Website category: movie
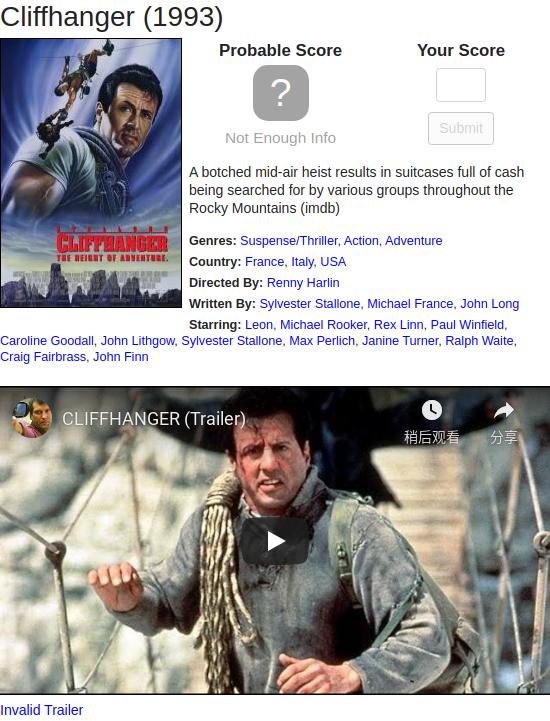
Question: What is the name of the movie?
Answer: Cliffhanger

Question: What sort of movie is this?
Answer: Suspense/Thriller

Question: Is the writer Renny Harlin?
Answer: no

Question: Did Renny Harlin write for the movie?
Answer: no

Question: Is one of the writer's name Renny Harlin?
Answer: no

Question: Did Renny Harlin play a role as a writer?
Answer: no

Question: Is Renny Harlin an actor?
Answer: no

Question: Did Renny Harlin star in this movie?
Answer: no

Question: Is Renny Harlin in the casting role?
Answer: no

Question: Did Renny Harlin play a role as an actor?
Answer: no

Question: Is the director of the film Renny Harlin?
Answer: yes

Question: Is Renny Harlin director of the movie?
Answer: yes

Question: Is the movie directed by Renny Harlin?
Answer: yes

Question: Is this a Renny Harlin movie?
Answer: yes

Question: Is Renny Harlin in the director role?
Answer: yes

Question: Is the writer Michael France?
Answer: yes

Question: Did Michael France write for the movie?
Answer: yes

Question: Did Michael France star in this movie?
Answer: no

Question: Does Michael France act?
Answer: no

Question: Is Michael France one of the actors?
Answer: no

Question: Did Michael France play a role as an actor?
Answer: no

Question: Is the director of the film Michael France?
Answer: no

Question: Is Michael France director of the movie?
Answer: no

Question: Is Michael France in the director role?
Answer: no

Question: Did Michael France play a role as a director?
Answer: no

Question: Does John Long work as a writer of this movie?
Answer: yes

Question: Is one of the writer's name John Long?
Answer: yes

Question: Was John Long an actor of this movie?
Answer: no

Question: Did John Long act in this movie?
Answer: no

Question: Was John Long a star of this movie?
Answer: no

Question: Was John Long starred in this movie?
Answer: no

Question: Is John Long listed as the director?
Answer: no

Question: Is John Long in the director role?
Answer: no

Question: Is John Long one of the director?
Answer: no

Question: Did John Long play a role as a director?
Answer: no

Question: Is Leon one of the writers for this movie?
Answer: no

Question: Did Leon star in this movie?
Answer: yes

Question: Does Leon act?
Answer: yes

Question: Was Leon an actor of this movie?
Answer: yes

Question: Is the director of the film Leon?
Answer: no

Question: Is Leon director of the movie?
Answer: no

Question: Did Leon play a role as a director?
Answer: no

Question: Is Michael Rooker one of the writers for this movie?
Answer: no

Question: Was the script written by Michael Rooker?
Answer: no

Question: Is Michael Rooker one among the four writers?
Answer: no

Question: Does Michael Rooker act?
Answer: yes

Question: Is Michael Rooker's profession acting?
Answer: yes

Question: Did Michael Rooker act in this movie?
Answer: yes

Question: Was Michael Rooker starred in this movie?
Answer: yes

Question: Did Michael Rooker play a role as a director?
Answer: no

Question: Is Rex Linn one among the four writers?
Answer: no

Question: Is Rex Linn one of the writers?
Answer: no

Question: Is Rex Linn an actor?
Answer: yes

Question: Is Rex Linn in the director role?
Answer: no

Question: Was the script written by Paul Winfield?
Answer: no

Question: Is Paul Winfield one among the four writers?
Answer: no

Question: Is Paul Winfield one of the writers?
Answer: no

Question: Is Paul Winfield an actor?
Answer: yes

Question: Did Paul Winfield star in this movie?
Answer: yes

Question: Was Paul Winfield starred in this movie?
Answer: yes

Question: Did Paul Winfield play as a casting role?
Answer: yes

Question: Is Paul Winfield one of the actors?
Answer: yes

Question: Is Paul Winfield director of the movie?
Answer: no

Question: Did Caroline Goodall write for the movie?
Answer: no